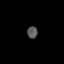
Tissue: prostate
Cell type: Endothelial cells
Senescence score: 0.6848
Nuclear area (px): 119
Mean DAPI intensity: 87.79